Field crop: tomato
Growth stage: 2
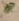
Species: solanum